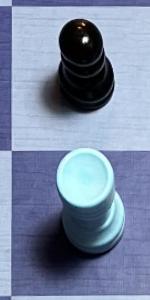
Label: Rook_White